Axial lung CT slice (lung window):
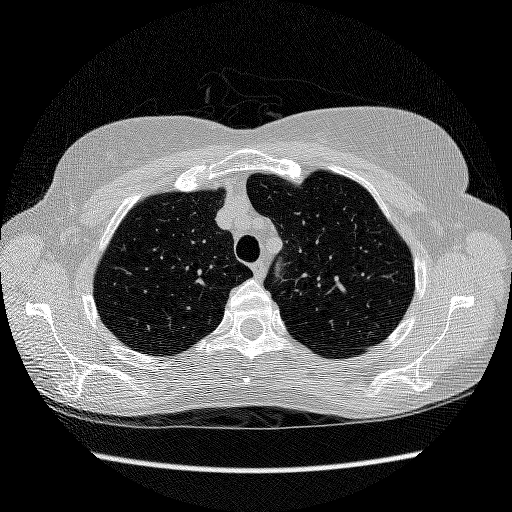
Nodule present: no